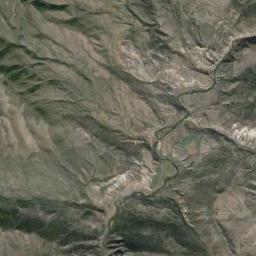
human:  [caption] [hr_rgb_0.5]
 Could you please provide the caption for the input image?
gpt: The vegetation coverage of the mountains is low .

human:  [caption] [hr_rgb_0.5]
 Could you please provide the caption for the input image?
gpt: The folded mountain consists of some ridges and valleys .

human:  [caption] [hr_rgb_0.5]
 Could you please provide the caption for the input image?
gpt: There is not the even mountain .

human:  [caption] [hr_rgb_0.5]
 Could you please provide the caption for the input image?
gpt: The mountain is consist of the bare land .

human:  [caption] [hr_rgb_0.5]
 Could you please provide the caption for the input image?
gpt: There are some ravines on the brown mountain .